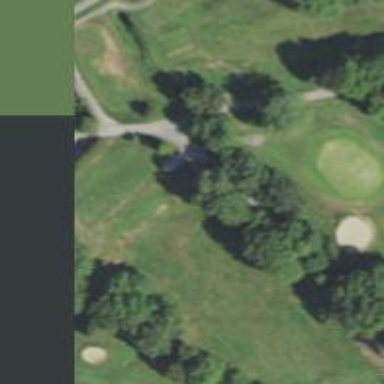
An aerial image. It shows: Pathway for golfing.